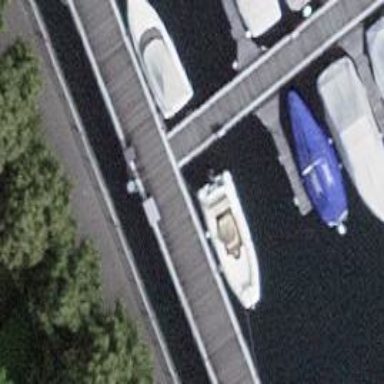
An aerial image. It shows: Man-made pier.